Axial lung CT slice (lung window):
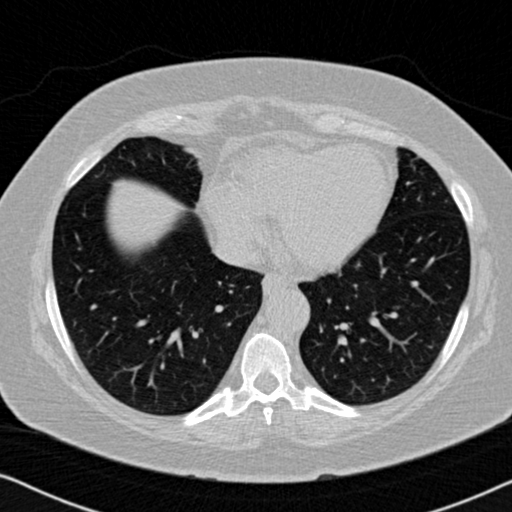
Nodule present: no